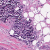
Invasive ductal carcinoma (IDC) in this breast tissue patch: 0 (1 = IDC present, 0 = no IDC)